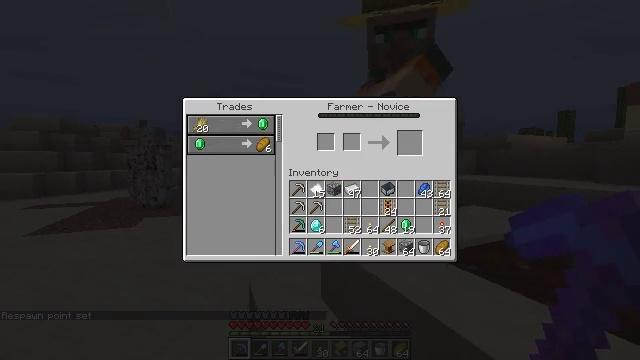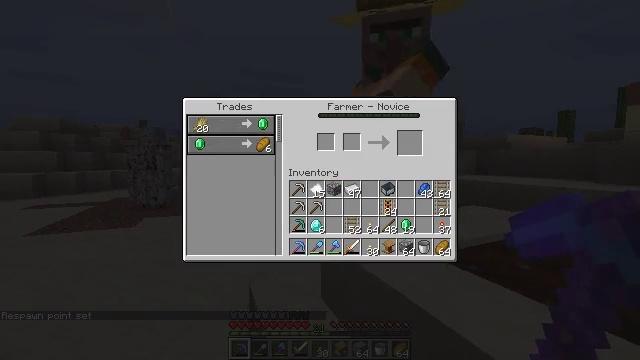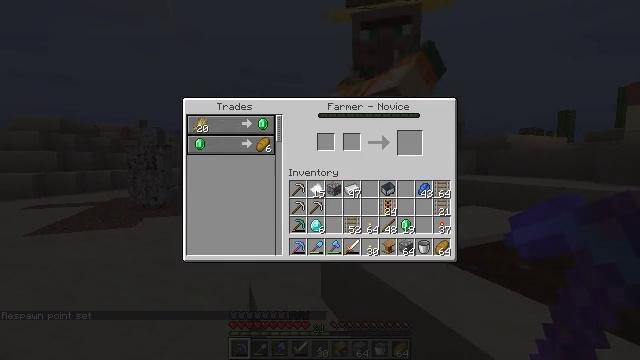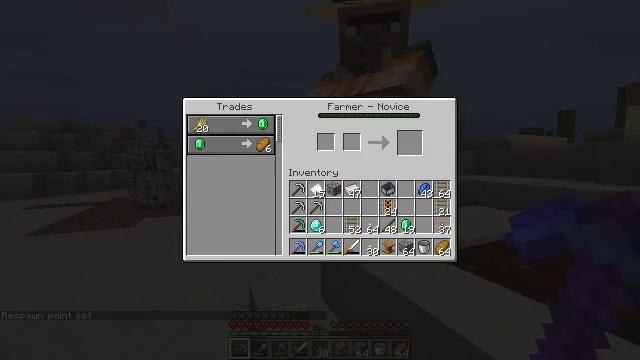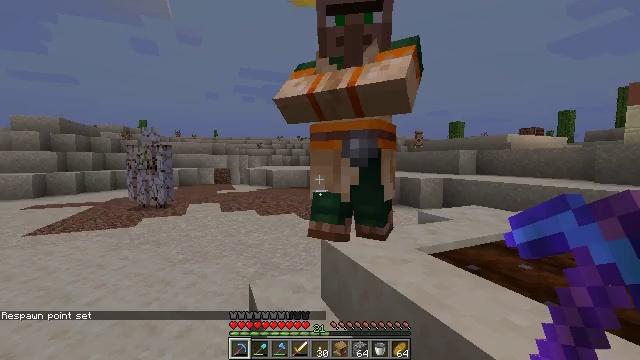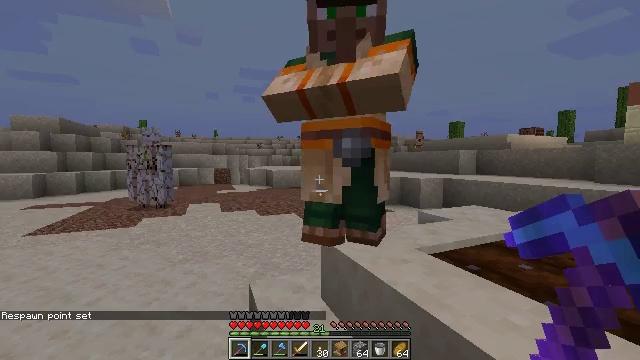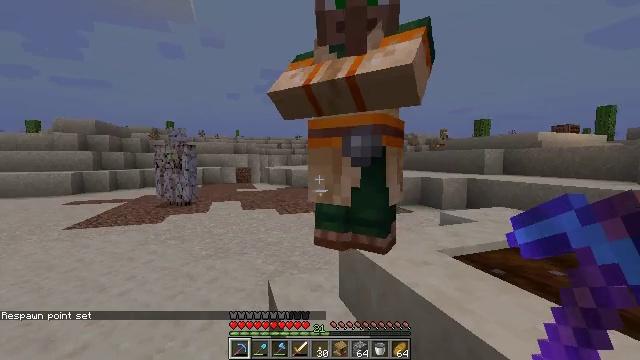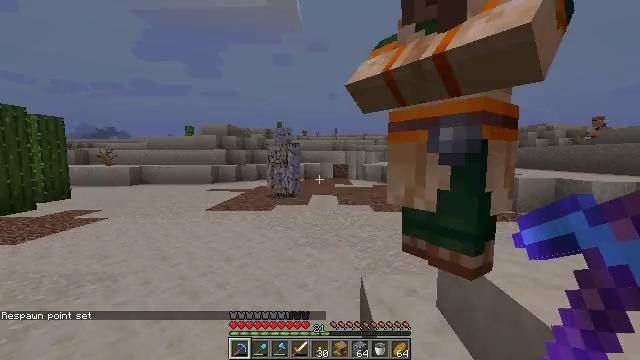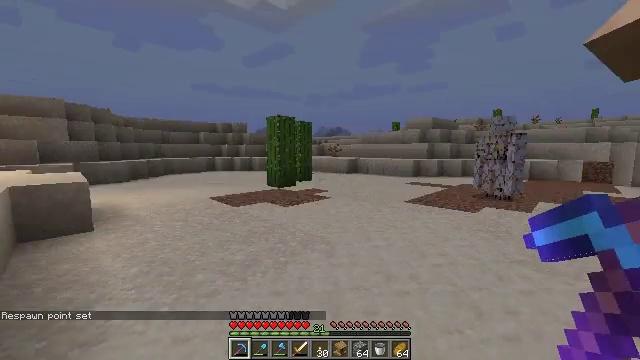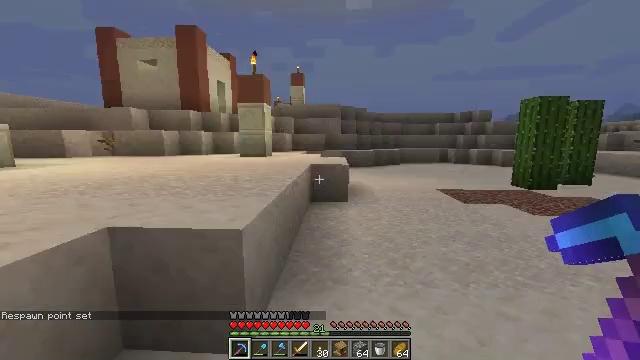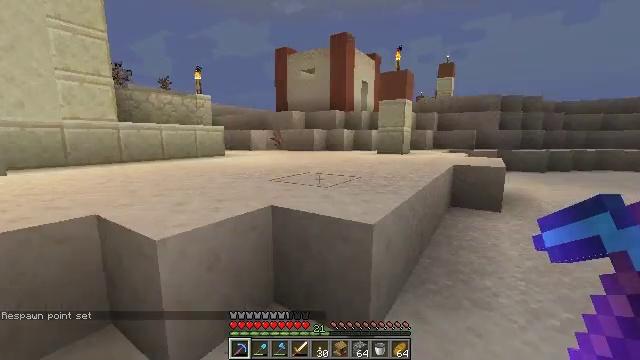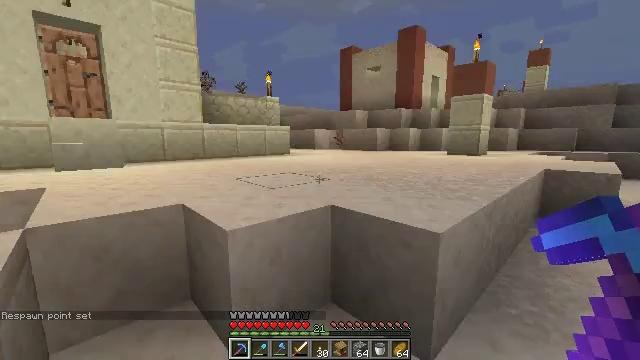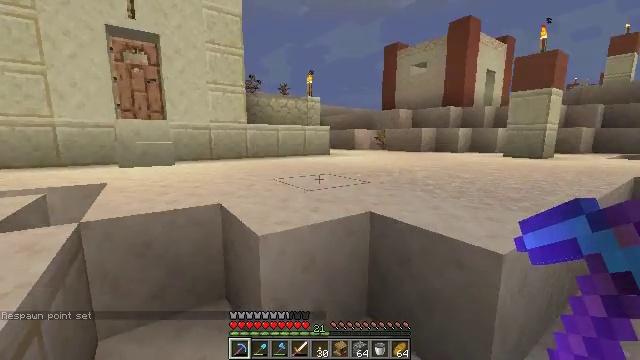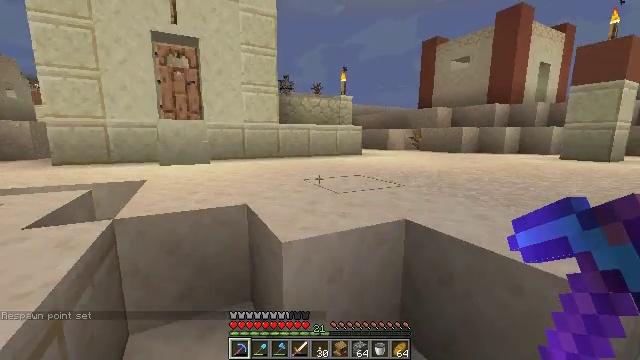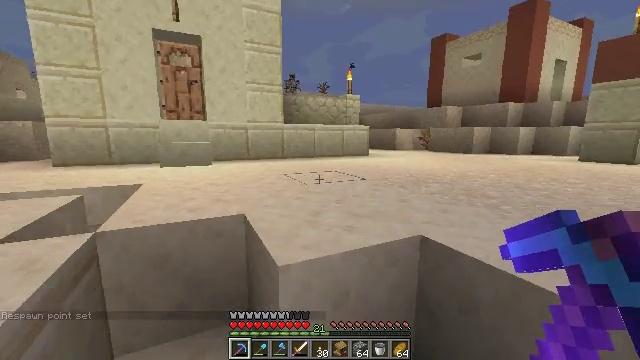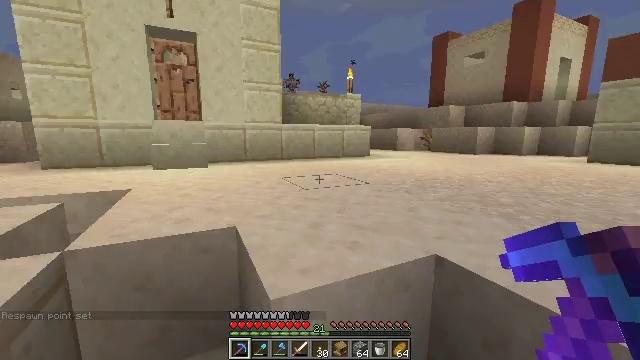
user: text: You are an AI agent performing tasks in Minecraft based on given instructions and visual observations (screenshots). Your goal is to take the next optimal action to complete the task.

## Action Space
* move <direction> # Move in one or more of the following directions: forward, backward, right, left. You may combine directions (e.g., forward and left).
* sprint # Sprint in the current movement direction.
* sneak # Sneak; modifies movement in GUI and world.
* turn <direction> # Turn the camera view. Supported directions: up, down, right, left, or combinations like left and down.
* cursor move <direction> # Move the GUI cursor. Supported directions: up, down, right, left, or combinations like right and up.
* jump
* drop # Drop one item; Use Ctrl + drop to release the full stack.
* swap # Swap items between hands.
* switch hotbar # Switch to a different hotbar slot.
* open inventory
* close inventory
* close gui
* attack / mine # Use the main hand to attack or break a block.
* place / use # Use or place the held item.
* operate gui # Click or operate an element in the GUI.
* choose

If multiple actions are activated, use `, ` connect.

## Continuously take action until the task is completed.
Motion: motion action
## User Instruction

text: Dig up the smooth sandstone block.
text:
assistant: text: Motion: no_op
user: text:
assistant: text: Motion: no_op
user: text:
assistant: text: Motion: no_op
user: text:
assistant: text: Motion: no_op
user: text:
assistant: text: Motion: close gui
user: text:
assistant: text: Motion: turn left
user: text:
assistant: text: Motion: turn left
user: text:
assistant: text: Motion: turn left and down
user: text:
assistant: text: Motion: turn left and down
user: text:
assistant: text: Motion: turn left
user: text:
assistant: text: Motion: move forward, turn left
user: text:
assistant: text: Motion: move forward, turn left
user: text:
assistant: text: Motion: move forward, turn left
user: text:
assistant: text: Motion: move forward, turn left
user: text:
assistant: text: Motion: move forward
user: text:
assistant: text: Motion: move forward
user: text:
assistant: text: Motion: move forward, jump
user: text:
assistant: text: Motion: move forward, jump
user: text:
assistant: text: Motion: move forward, jump
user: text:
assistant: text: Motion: move forward, jump
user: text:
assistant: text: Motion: move forward
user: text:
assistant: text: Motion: move forward
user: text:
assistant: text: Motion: move forward
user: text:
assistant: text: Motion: move forward
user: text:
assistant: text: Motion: move forward, turn left
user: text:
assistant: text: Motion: move forward, turn left
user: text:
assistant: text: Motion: move forward, turn left
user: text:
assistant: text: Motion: move forward, turn left
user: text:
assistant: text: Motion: move forward, turn left
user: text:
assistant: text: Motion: move forward, turn left